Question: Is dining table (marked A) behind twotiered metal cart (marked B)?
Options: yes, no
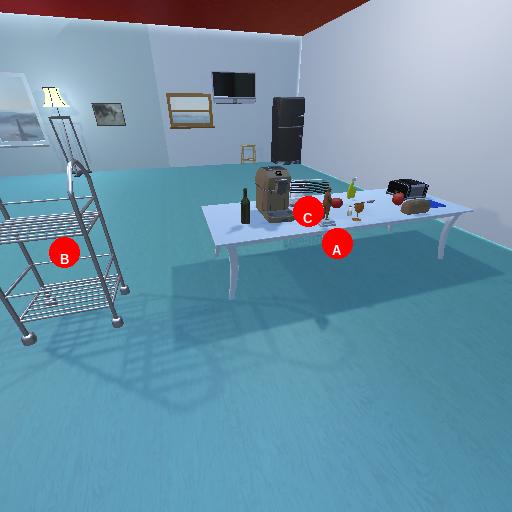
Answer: yes